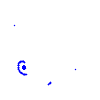
Particle: kaon